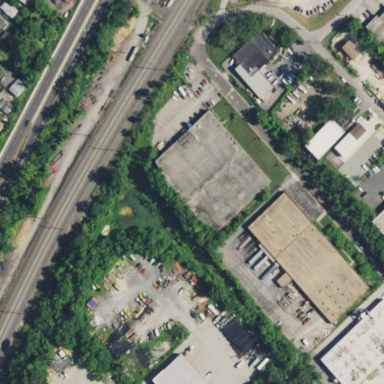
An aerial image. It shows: Warehouse building.